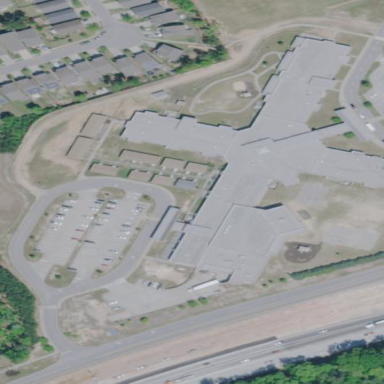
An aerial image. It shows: School building.